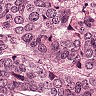
Metastatic tissue present: yes